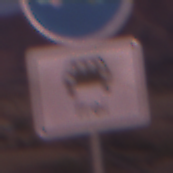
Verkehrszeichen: MehrfachbesetzePersonenkraftwagenFrei
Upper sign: Busssonderstreifen
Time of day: Dawn
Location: Outdoor (Nature)
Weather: PartlyCloudy
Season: NotSpecified
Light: Natural